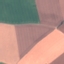
Land use / land cover: AnnualCrop